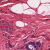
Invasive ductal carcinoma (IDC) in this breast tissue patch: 0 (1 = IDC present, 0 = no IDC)